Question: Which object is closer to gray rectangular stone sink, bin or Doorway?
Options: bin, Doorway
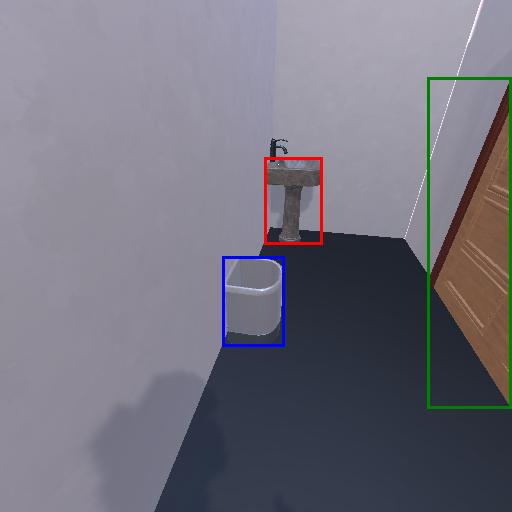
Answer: bin